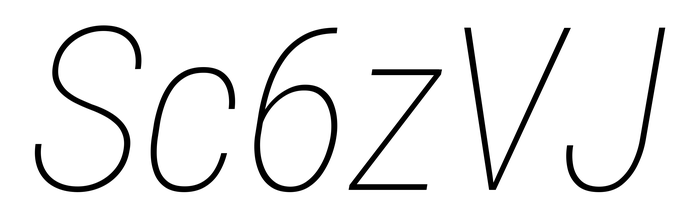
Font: Roboto-Italic_Condensed_Thin_Italic